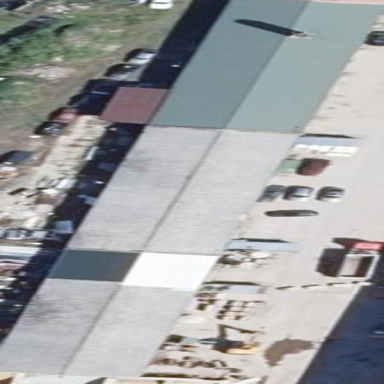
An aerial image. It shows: Building with flat grey roof.